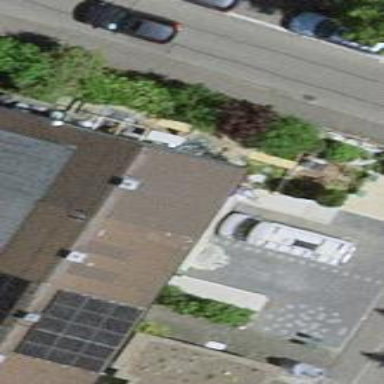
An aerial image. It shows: Terrace building.